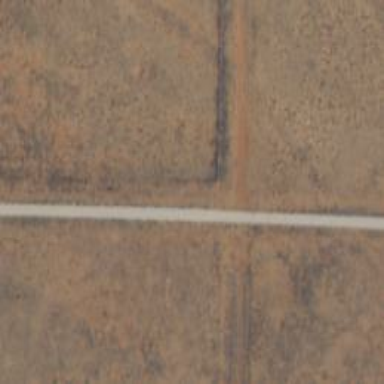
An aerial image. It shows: Track road.